Interaction volume radius: 5 \u00c5
Interaction volume height: 10 \u00c5
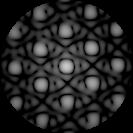
Disorder parameter: 0.1104